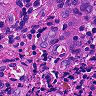
Metastatic tissue present: yes